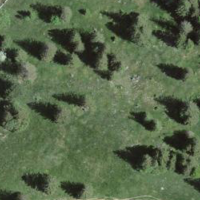
EUNIS habitat code: 45
Species observed at this site:
Euphorbia cyparissias